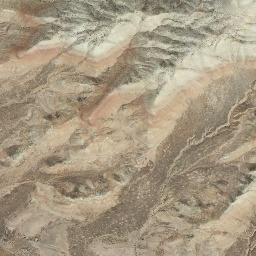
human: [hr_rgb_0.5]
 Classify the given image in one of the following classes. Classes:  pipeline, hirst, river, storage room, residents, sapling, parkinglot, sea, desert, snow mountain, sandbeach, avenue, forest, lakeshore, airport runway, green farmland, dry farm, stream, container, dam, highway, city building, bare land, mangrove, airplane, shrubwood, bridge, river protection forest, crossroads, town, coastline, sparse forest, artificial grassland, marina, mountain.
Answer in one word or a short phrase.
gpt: mountain